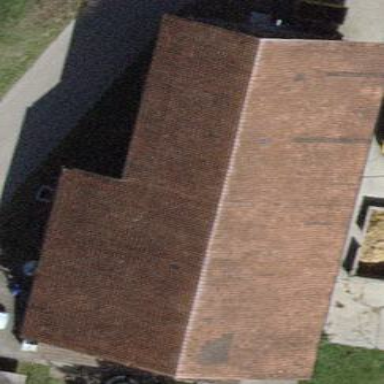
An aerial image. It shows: Building with tile roof.